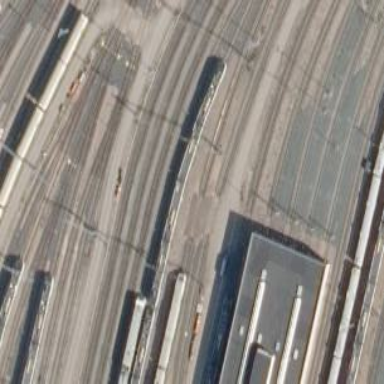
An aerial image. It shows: Rail yard with electrified contact lines for the railway.